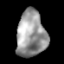
Tissue: lung
Cell type: Epithelial cells
Senescence score: 0.2273
Nuclear area (px): 1327
Mean DAPI intensity: 153.008